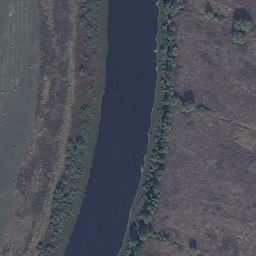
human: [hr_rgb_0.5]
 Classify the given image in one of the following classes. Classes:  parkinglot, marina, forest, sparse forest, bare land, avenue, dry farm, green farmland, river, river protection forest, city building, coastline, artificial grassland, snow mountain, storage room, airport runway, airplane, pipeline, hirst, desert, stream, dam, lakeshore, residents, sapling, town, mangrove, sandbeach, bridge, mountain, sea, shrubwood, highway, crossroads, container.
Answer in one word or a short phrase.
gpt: river